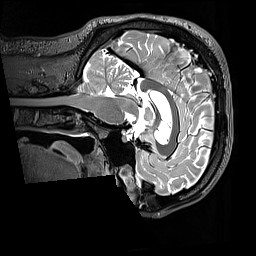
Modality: T2w
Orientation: sagittal
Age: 31
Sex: male
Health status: healthy
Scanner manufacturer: siemens
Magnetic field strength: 3 T
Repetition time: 3.2 s
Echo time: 0.568 s